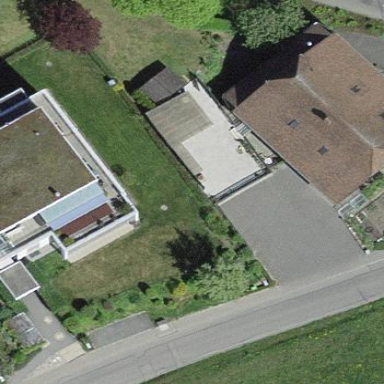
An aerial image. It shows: View of roof of building.